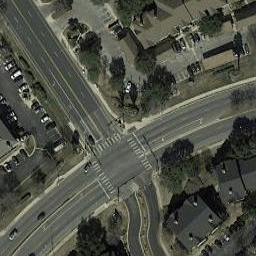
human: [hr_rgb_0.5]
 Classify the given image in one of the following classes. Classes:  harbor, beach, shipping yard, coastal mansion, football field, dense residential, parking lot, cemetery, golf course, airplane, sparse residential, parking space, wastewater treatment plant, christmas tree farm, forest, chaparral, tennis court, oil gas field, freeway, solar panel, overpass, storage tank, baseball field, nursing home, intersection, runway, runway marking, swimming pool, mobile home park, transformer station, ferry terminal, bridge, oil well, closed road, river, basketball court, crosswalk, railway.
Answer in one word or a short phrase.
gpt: intersection